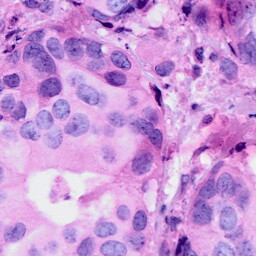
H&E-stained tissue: Breast